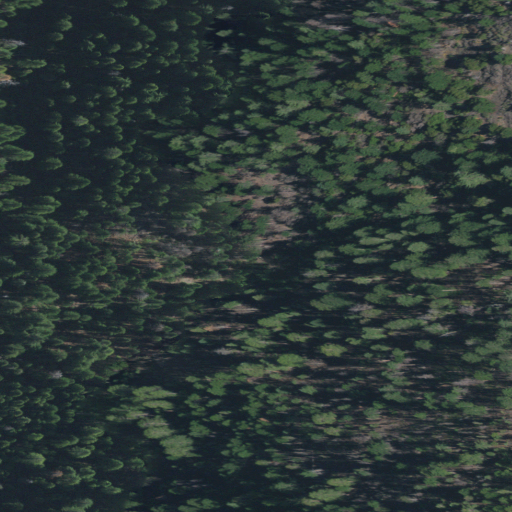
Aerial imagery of valley in California named Shotgun Gulch containing evergreen forest, grassland, and shrub